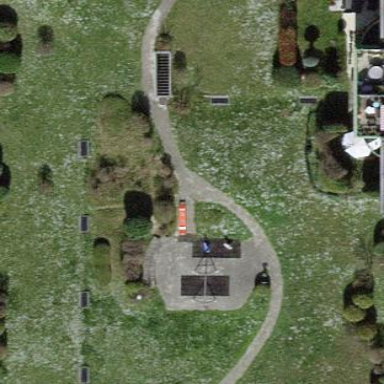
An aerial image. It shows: Playground area for leisure activities on the land.